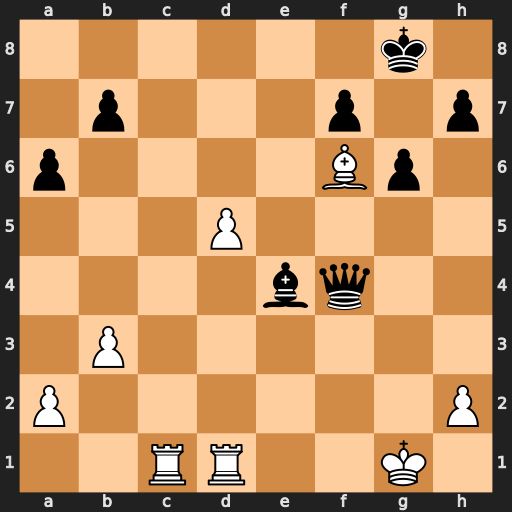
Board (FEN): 6k1/1p3p1p/p4Bp1/3P4/4bq2/1P6/P6P/2RR2K1
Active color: w
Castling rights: -
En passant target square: -
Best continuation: Rc8#